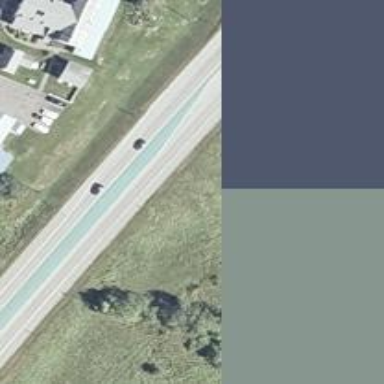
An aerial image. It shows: Asphalt road classified as trunk highway.